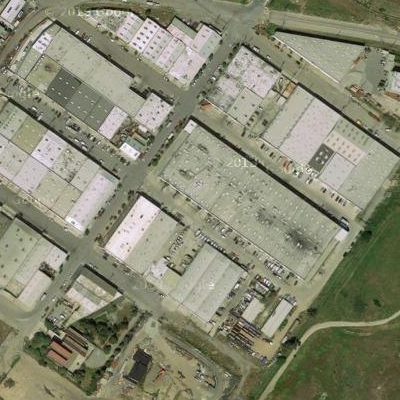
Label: Industry